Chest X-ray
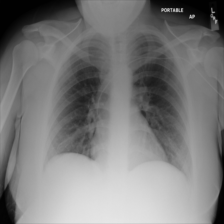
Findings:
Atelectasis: negative
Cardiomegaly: negative
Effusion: negative
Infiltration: negative
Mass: negative
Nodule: negative
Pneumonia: negative
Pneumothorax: negative
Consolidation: negative
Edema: negative
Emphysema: negative
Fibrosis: negative
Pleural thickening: negative
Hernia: negative